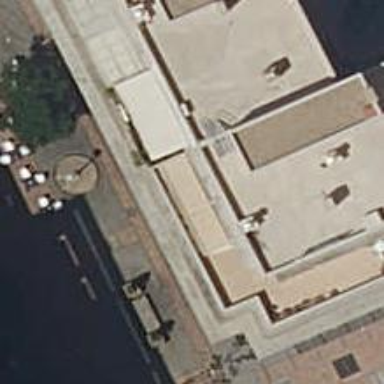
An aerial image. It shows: Restaurant.